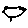
Label: bird